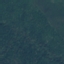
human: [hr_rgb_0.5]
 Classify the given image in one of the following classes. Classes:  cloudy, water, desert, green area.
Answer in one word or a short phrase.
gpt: green area